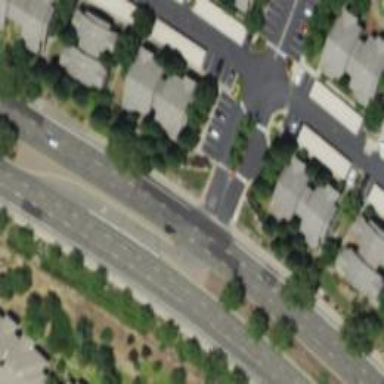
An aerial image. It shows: Secondary link road.